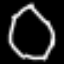
Label: octagon